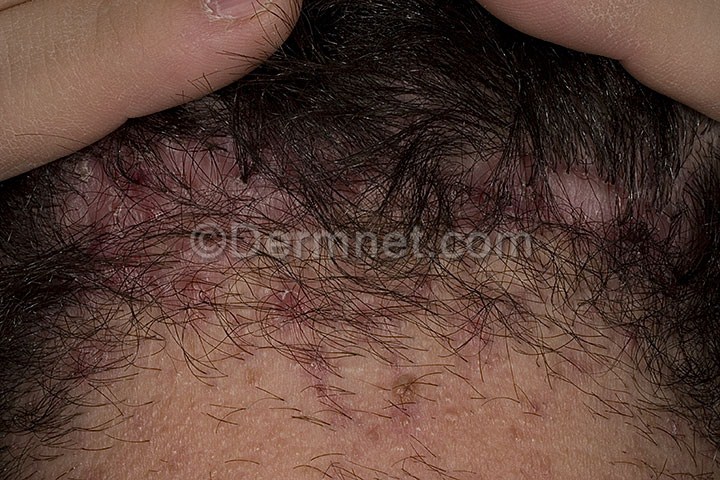
Disease: Hair Loss Photos Alopecia and other Hair Diseases